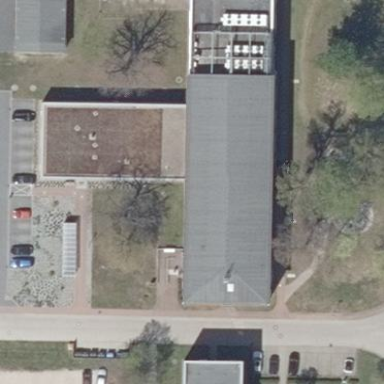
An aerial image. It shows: Police building.